高三 · 算术
（12 分）某快递公司规定甲、乙两地之间物品的托运费用根据下列方法计算，

$f=\left\{\begin{array}{l}
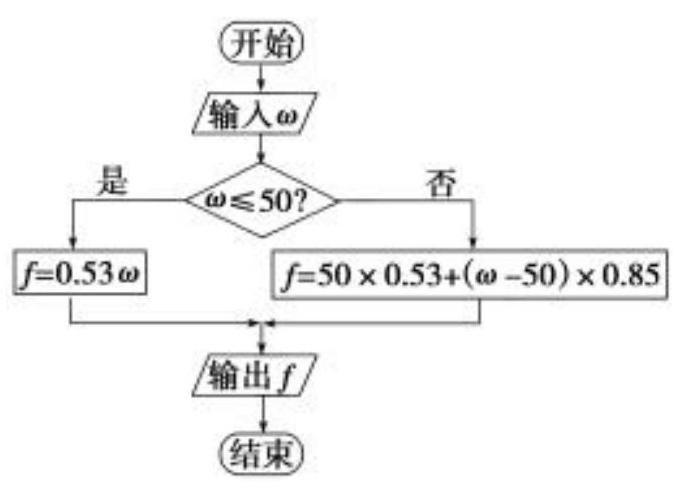
答案: 见解析.
解析: 第一步: 输入物品重量 $\boldsymbol{\omega}$第二步：如果 $\omega \leq 50$ ，那么 $f=0.53 \omega ，$否则, $f=50 	imes 0.53+(\omega-50) 	imes 0.85$第三步: 输出物品重量 $\omega$ 和托运费 $f$.程序框图如下: